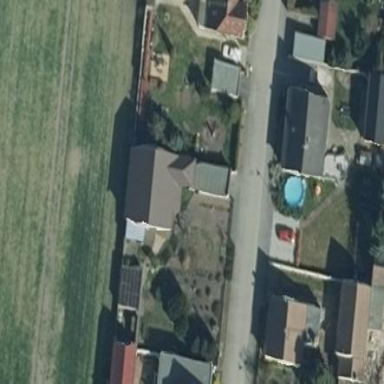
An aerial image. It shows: Simple and straightforward house.